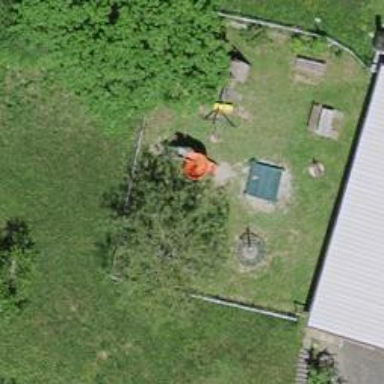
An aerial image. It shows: Playground featuring climbing frame.